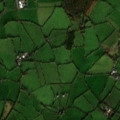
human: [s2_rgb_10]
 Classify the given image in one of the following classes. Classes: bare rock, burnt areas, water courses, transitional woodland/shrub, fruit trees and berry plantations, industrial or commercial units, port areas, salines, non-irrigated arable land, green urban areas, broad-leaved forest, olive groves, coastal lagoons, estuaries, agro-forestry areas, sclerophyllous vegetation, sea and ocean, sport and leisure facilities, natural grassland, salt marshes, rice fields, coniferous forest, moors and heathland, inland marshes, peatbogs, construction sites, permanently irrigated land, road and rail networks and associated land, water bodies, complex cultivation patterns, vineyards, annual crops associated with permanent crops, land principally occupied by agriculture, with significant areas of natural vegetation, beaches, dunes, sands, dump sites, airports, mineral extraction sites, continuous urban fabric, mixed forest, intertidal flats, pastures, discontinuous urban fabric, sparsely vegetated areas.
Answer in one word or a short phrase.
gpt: pastures